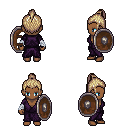
a pixel art fantasy rpg character, female body template, human, dark skin, purple robe, magenta pants, white blonde short topknot hairstyle, white cloth bandages, shield, four views (front, back, left, right), 2x2 character sprite sheet, small pixel art, hard edges, no anti-aliasing